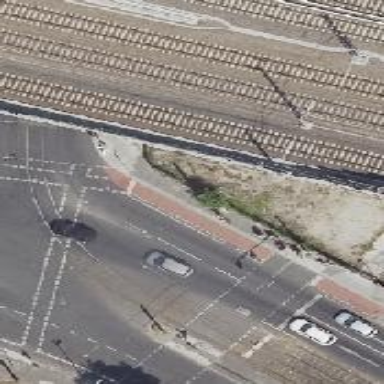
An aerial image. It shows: Secondary road with asphalt surface. It has cycle track on the right side and is dual carriageway.